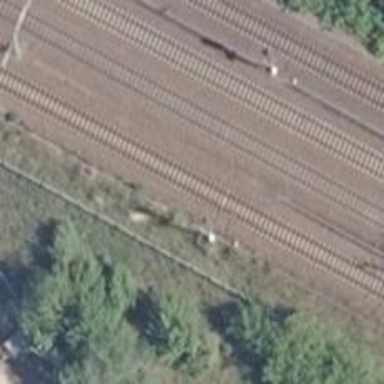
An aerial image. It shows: Railway signal.